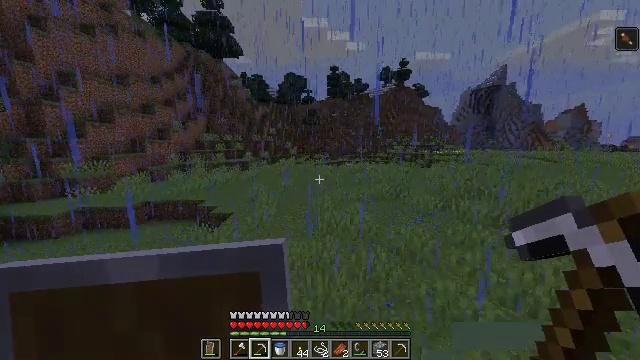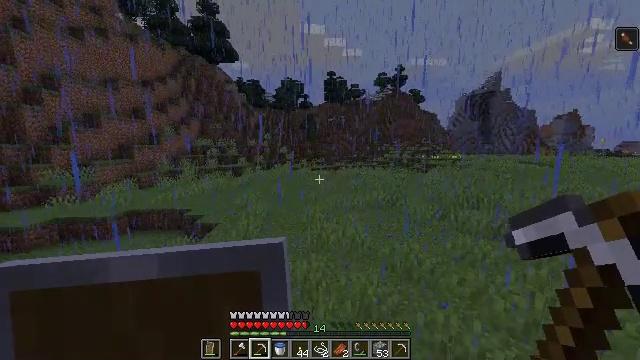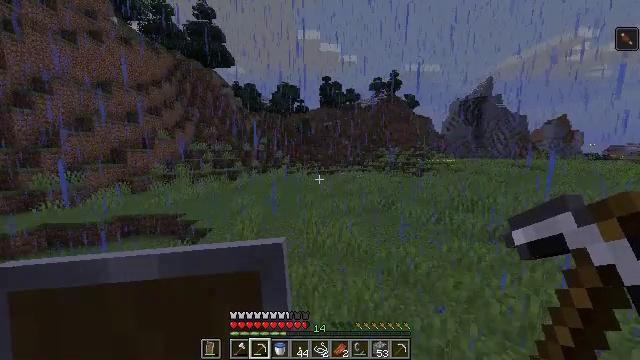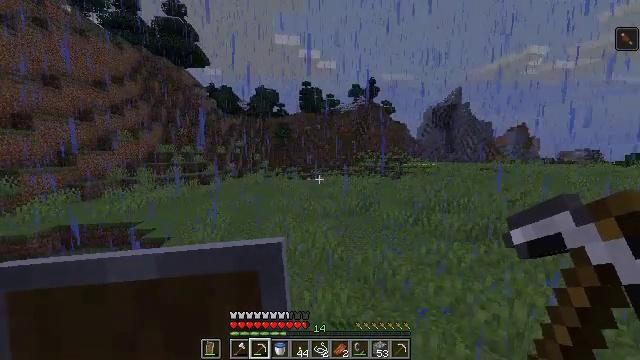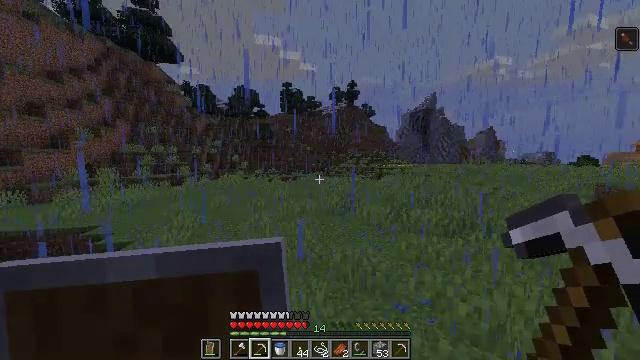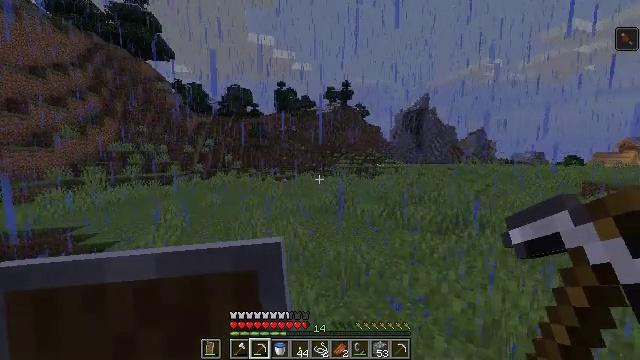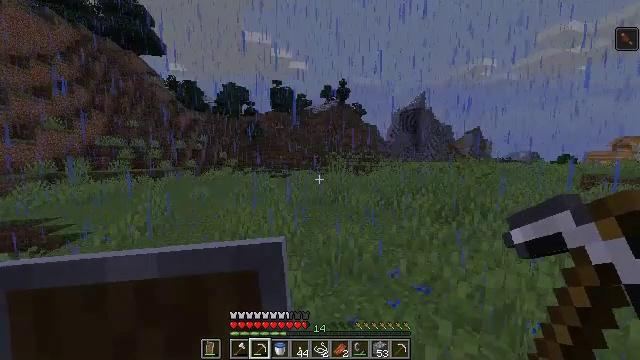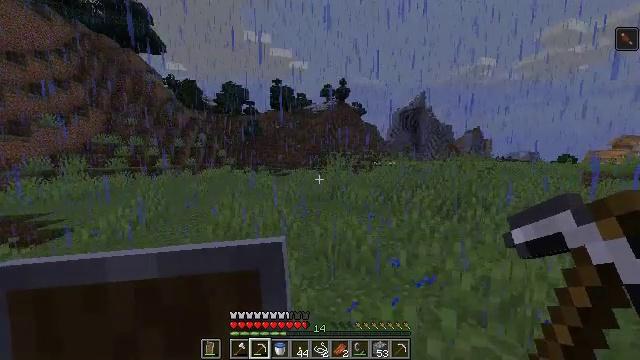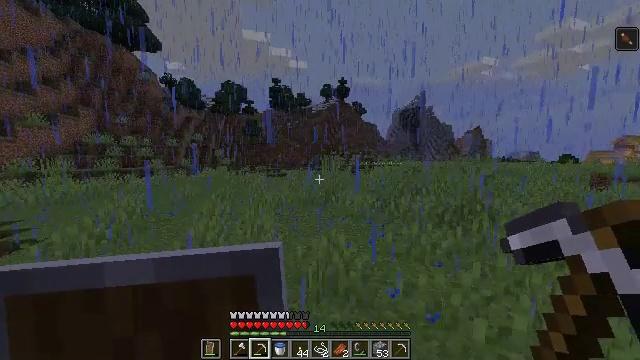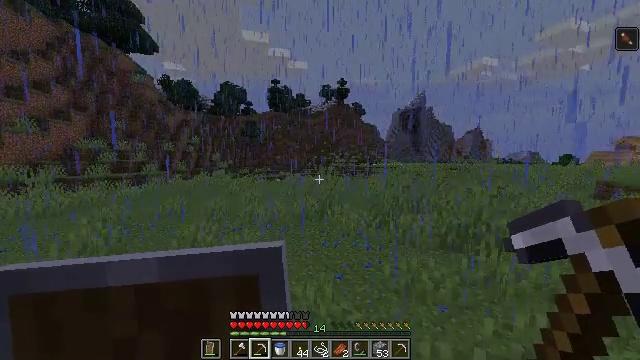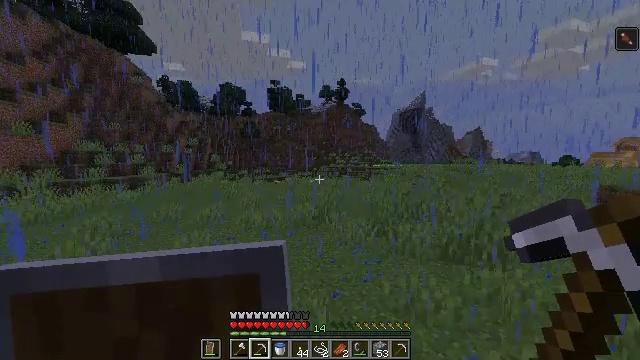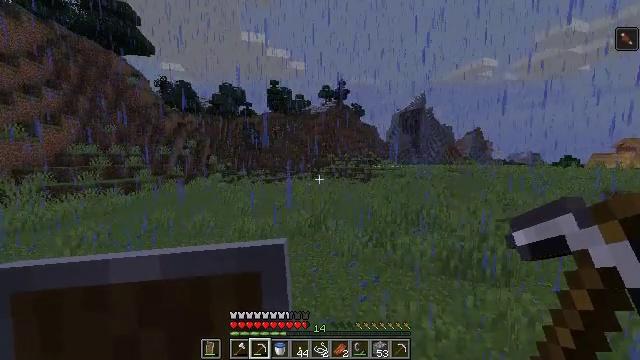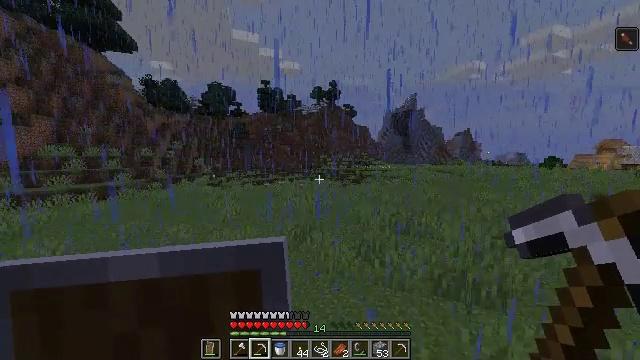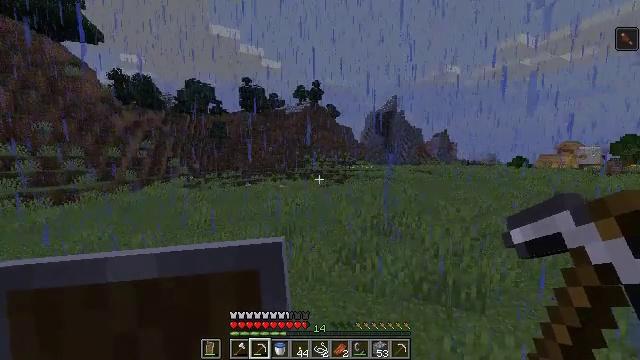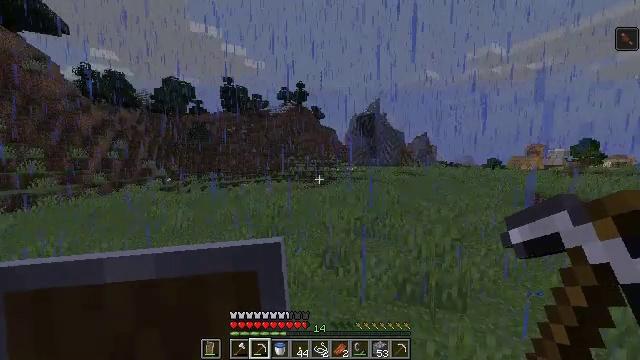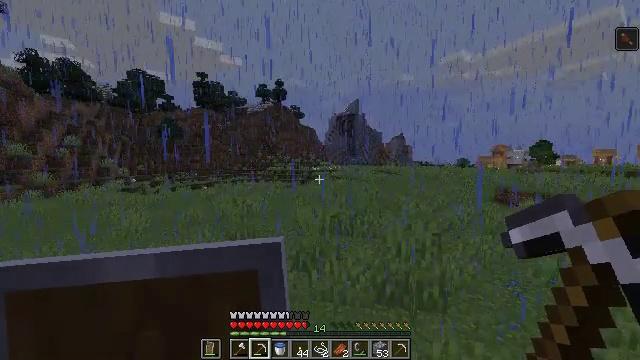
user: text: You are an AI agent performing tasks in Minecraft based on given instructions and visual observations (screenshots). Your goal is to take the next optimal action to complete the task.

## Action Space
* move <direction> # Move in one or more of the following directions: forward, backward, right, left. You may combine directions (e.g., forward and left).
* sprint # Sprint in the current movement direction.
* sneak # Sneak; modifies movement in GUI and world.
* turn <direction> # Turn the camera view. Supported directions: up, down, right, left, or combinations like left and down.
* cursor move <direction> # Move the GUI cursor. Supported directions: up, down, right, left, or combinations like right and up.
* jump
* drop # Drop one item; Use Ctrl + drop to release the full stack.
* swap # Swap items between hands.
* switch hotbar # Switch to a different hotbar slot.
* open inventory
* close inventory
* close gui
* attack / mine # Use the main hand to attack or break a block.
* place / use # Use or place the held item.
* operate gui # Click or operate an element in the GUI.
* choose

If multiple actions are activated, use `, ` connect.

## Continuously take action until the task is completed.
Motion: motion action
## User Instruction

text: Break the yellow bed.
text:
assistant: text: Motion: move forward and move right, turn up, jump
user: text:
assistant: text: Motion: move forward and move right, turn right and up, jump
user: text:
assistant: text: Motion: move forward and move right, turn right and up, jump
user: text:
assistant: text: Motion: move forward and move right, turn right, jump
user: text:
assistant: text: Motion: move forward and move right, turn right, jump
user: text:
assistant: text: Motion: move forward and move right, jump
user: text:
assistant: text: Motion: move forward and move right, jump
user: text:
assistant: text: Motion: move forward and move right, jump
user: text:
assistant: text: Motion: move forward and move right, jump
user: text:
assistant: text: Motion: move forward and move right, jump
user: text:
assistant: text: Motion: move forward and move right, jump
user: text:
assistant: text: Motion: move forward and move right, turn right, jump
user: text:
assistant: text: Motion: move forward and move right, turn right, jump
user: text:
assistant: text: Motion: move forward and move right, turn right, jump
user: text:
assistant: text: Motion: move forward and move right, turn right, jump
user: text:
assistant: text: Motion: move forward and move right, sprint, turn right, jump
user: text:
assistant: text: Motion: move forward and move right, sprint, turn right, jump
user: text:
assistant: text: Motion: move forward and move right, sprint, jump
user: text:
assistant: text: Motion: move forward and move right, sprint, jump
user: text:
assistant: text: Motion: move forward and move right, sprint, jump
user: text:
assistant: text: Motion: move forward and move right, sprint, jump
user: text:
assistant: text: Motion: move forward and move right, sprint, jump
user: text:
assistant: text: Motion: move forward and move right, sprint, jump
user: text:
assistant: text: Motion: move forward and move right, sprint, jump
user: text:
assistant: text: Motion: move forward and move right, sprint, jump
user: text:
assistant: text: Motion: move forward and move right, sprint, jump
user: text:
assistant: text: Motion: move forward and move right, sprint, jump
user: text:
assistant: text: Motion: move forward and move right, sprint, jump
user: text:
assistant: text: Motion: move forward and move right, sprint, jump
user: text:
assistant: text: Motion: move forward and move right, sprint, turn left, jump